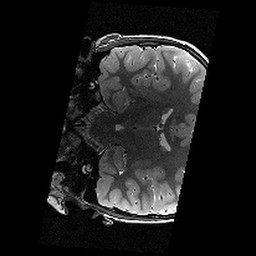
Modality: T2w
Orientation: coronal
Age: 12
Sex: male
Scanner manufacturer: siemens
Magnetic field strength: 3 T
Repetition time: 8.46 s
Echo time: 0.067 s